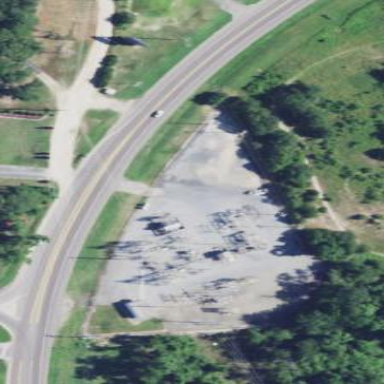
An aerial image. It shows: Substation for power.